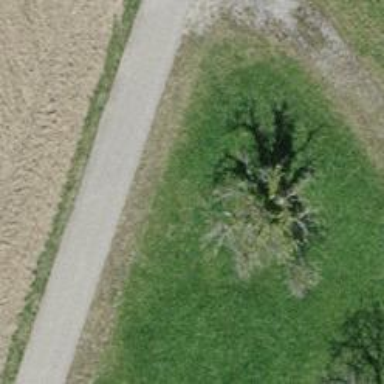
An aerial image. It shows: Urban area featuring tree as natural element.